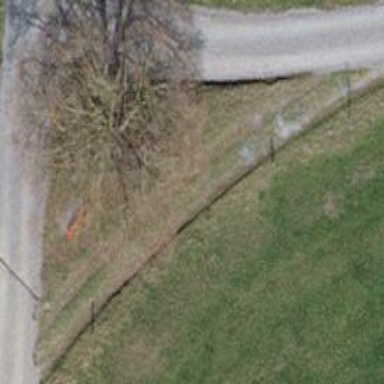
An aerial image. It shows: Track road with grade3 tracktype.